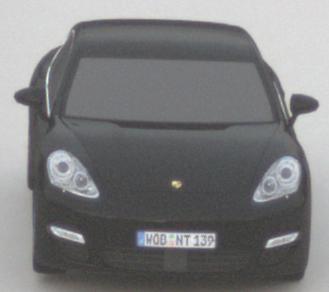
Make: Porsche
Model: Panamera
Detailed model: Panamera (970)
Model produced from: 2010/05
Model produced until: 2013/04
Doors: 5
Color: black
Road condition: dry road
Daytime: sunrise or sunset
Contrast: low contrast